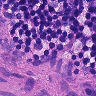
Metastatic tissue present: no